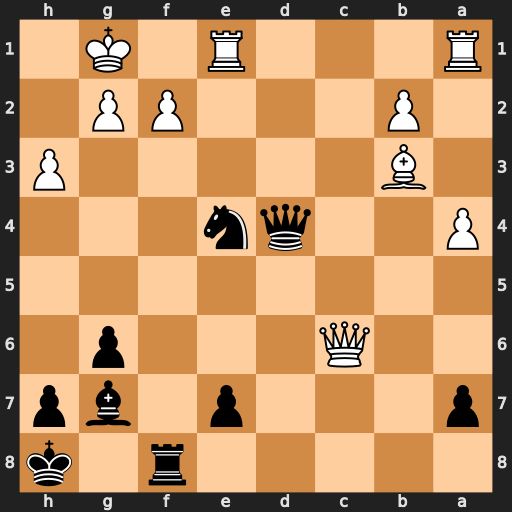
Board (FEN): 5r1k/p3p1bp/2Q3p1/8/P2qn3/1B5P/1P3PP1/R3R1K1
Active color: b
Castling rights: -
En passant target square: -
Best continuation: Qxf2+ Kh1 Ng3+